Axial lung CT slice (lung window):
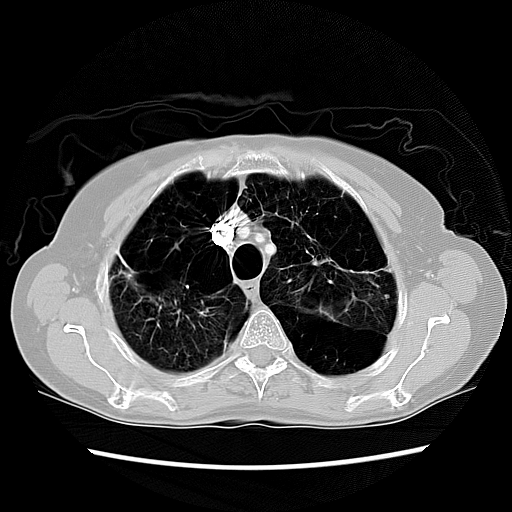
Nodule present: yes
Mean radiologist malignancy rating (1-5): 3